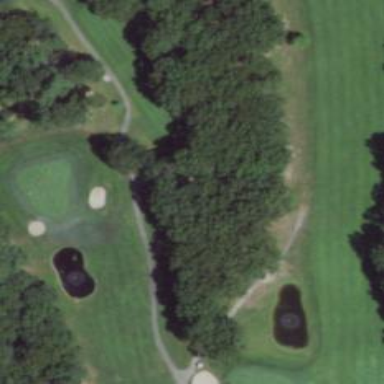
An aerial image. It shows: Path for both roads and golfers.